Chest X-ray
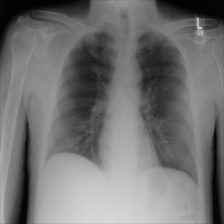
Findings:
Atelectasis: negative
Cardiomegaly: negative
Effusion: negative
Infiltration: negative
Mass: negative
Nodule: negative
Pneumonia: negative
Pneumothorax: negative
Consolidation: negative
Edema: negative
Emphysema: negative
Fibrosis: negative
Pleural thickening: negative
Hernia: negative